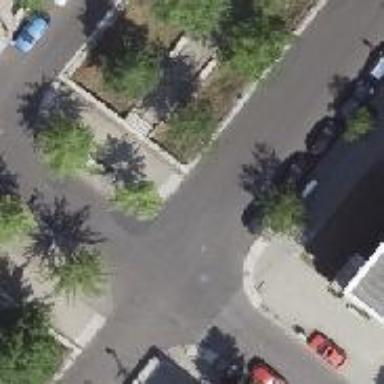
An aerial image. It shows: Residential road with asphalt surface. There is parking lane on the right side.